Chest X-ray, PA view. Patient: 33 years old, sex M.
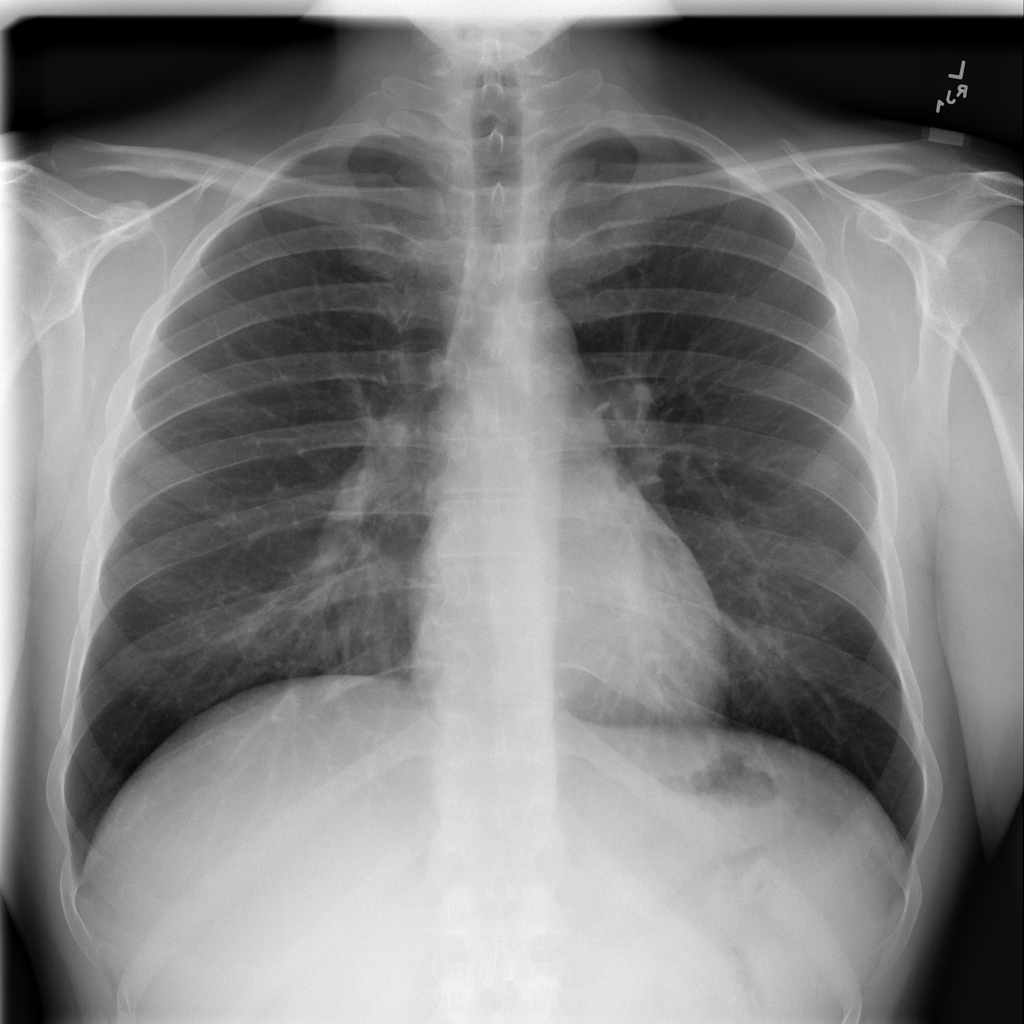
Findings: No Finding